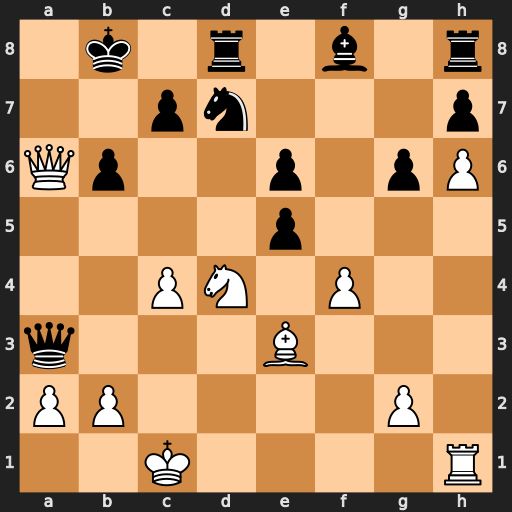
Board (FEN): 1k1r1b1r/2pn3p/Qp2p1pP/4p3/2PN1P2/q3B3/PP4P1/2K4R
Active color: w
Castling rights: -
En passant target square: -
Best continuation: Nc6#